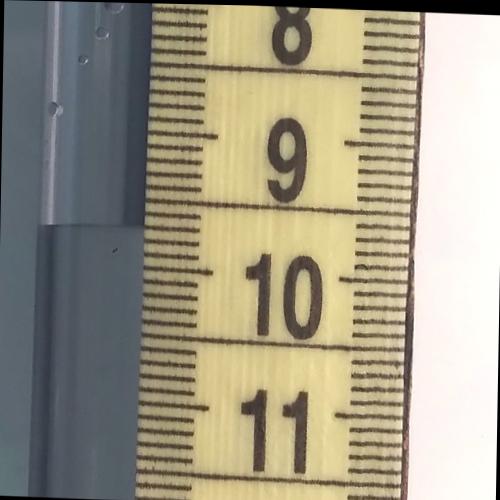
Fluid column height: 9.7 cm